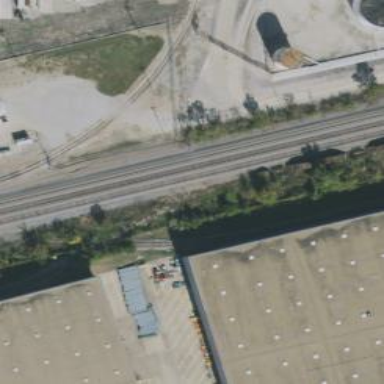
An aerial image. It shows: Abandoned railway.